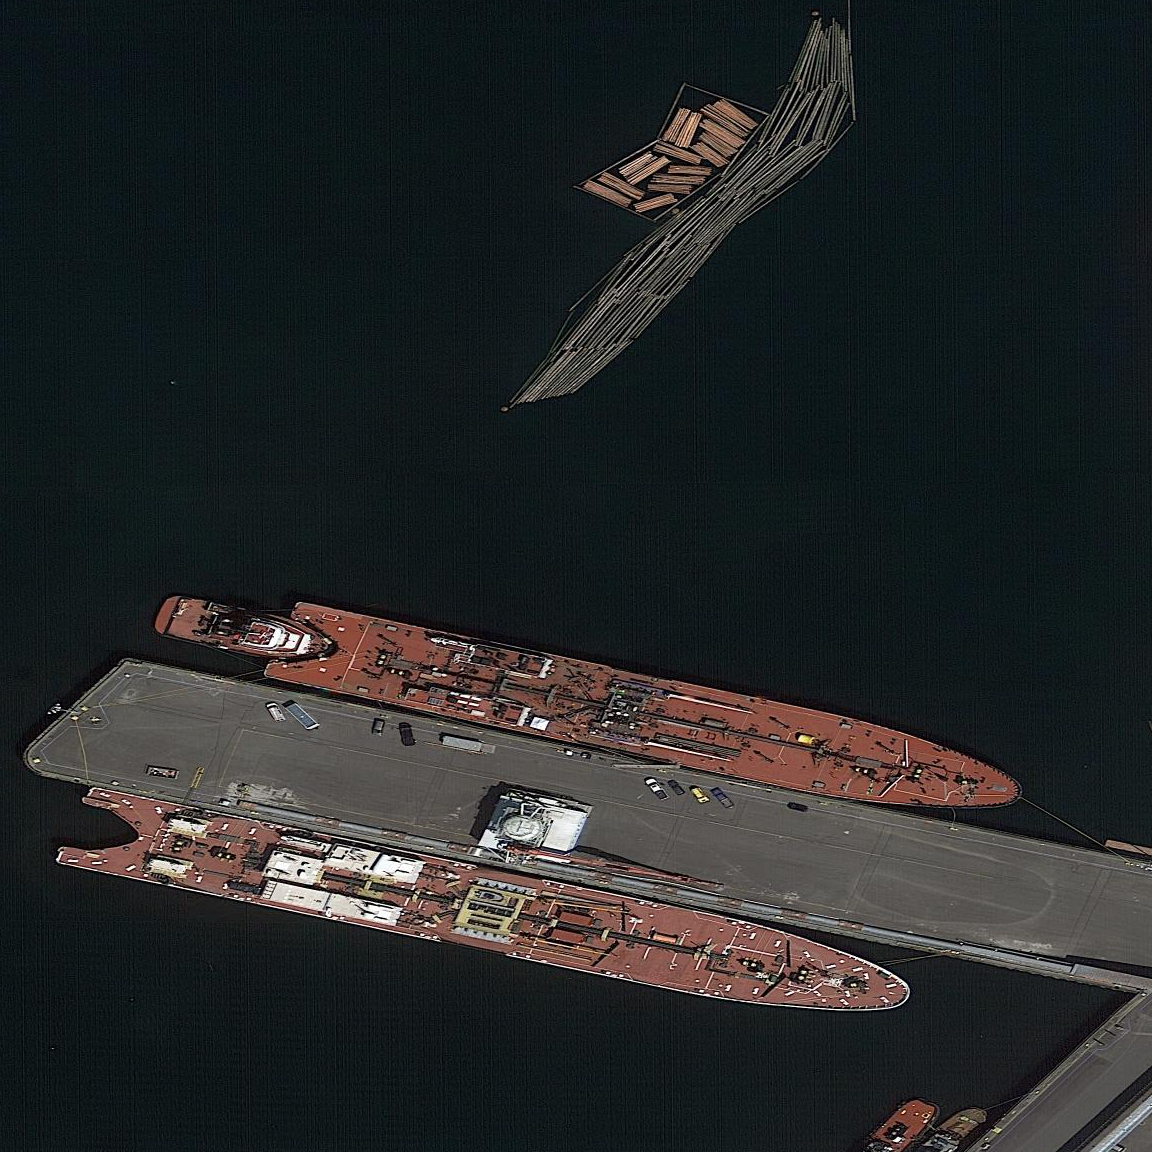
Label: civil